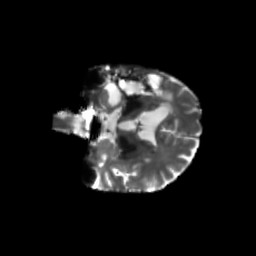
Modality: T2w
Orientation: coronal
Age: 53
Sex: male
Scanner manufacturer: siemens
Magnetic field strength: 3 T
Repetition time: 5.47 s
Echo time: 0.0854 s